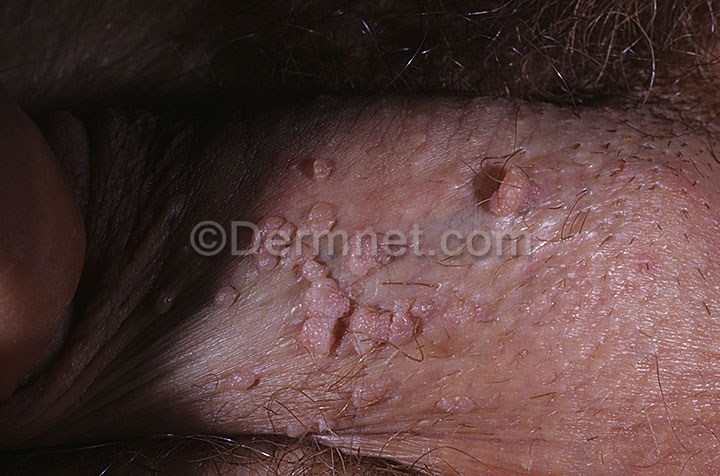
Disease: Herpes HPV and other STDs Photos